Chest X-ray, AP view. Patient: 53 years old, sex M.
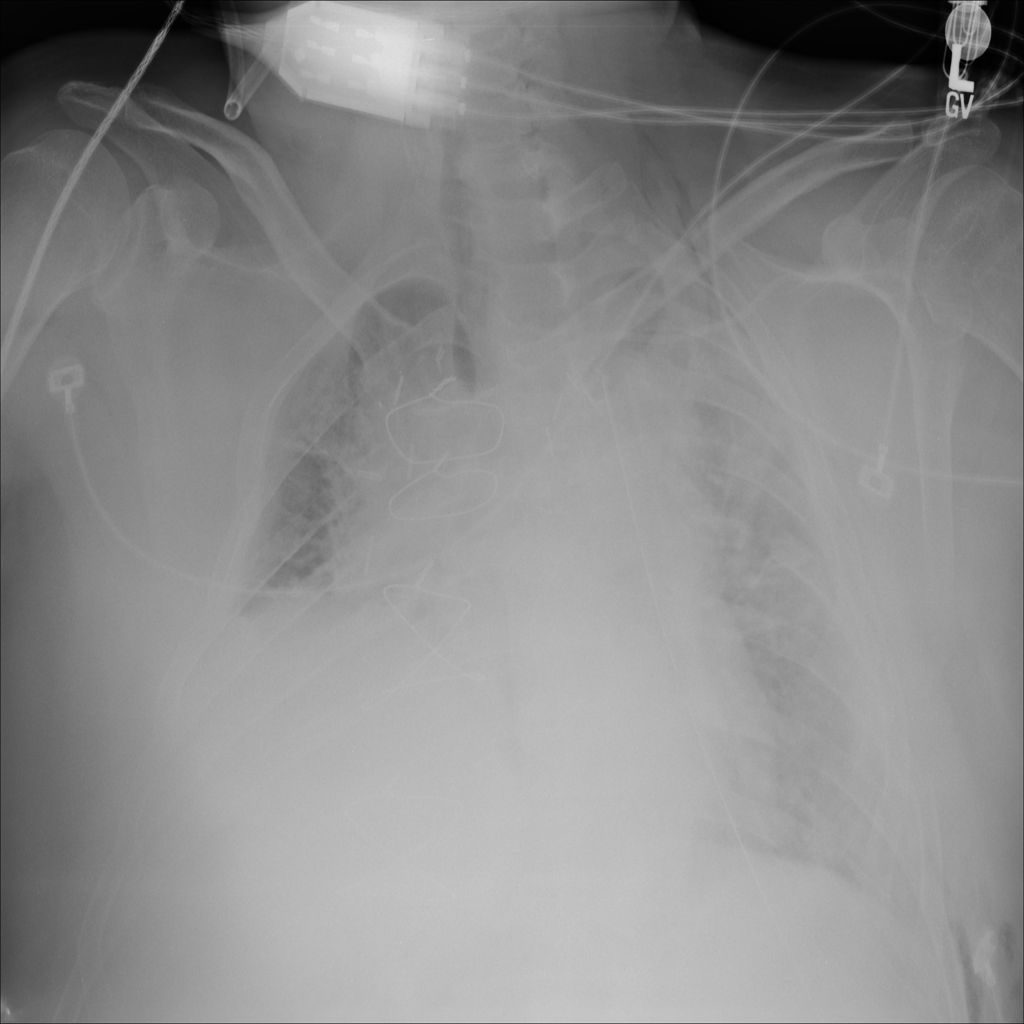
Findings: Emphysema